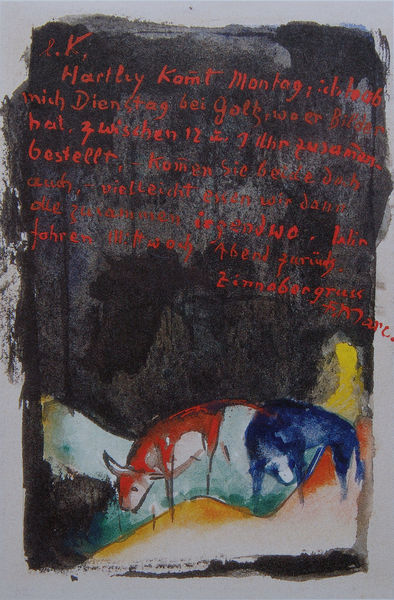
Titel: Zinnobergruß
Künstler: Franz Marc
Standort: München
Institution: Städtische Galerie im Lenbachhaus
Schlagwörter: berg, blau, dunkel, gemälde, himmel, schatten, weiß, aquarell, fluss, gelb, grün, bunt, hintergrund, kreide, licht, nacht, orange, rücken, schwarz, skizze, säule, zeichnung, rot, tiere, wiese, expressionismus, flächig, hügel, kühe, weide, blatt, schwanz, farbig, schrift, papier, abstrakt, berge, farben, farbe, grasen, kuh, rind, tafel, inschrift, deutsch, unten, tusche, wasserfarben, mond, blut, rinder, weiden, acryl, seite, bullen, text, buchstaben, franz, karte, fuchs, brief, hörner, geweih, bulle, ochse, ochsen, stier, stiere, tempera, gruß, blauer reiter, rote, englisch, einladung, kandinsky, chagall, grell, zinnober, schwaz, notiz, nachricht, franz marc, marc, mark, mitteilung, schrit, geb, riere, abstract, brif, breif, rote kuh, dienstag, bekannten, rote buchstaben, blauen kuh, tiere kühe abstract